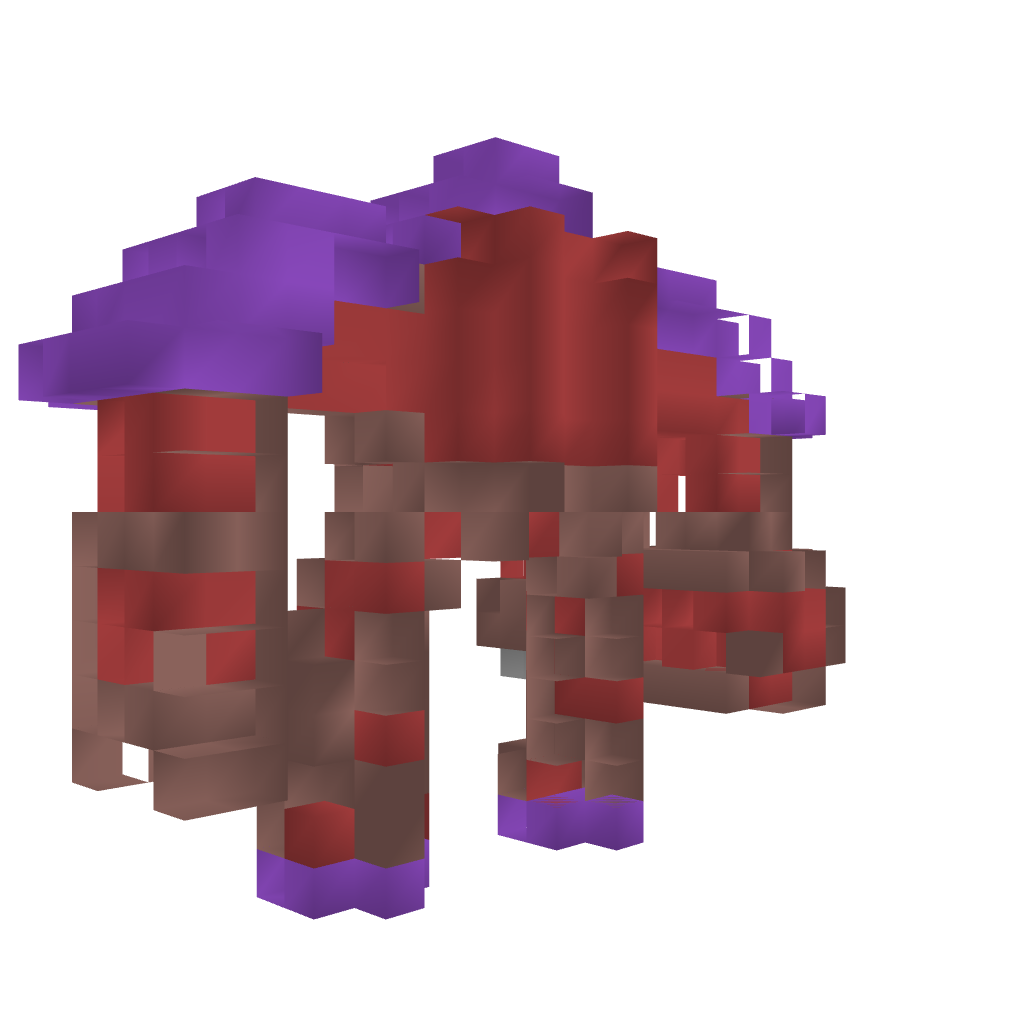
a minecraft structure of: Series A Mech 3 bad low quality